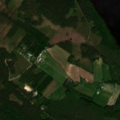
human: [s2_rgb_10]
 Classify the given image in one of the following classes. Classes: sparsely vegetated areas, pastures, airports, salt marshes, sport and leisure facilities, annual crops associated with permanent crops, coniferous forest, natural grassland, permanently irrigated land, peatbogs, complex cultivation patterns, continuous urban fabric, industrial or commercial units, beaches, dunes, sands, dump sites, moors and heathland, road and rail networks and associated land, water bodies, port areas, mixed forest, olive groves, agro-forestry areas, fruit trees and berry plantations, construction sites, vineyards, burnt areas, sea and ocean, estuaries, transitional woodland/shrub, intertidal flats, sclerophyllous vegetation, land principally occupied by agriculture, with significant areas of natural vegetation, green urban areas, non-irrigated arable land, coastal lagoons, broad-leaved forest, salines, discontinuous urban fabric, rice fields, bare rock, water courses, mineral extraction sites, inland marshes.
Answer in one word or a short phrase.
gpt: non-irrigated arable land, coniferous forest, mixed forest, water bodies